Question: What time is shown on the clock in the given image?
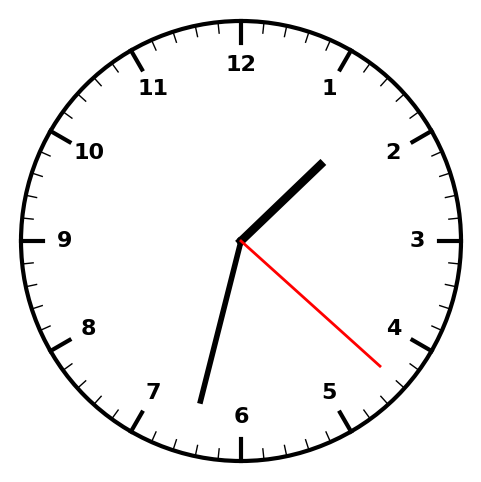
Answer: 01:32:22